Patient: sex F, age 68
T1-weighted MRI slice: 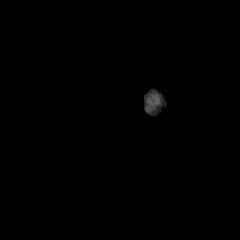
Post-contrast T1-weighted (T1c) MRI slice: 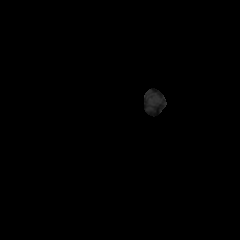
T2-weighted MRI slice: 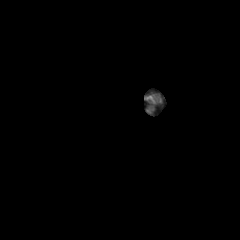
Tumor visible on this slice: no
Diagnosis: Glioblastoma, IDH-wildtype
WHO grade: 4